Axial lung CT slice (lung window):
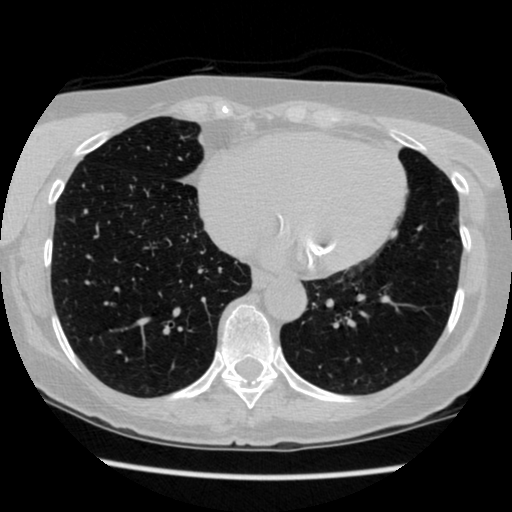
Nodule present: no